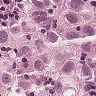
Metastatic tissue present: yes